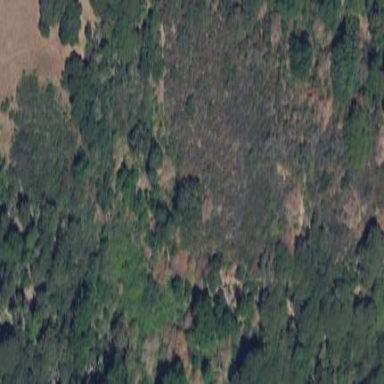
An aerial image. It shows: Patch of scrub vegetation.